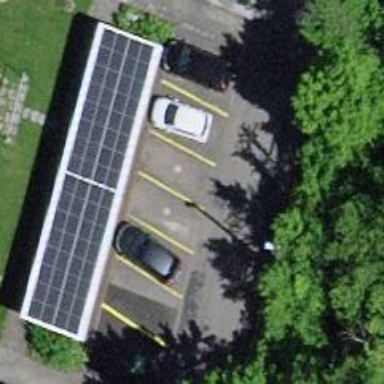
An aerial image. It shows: Street side parking area.